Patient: sex M, age 68
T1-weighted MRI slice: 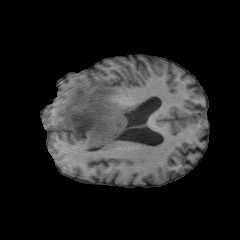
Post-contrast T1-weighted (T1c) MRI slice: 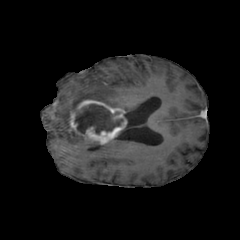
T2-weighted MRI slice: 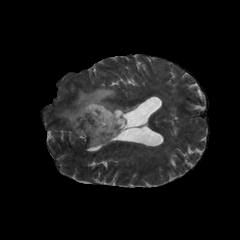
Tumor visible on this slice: yes
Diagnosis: Glioblastoma, IDH-wildtype
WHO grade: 4